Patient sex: M
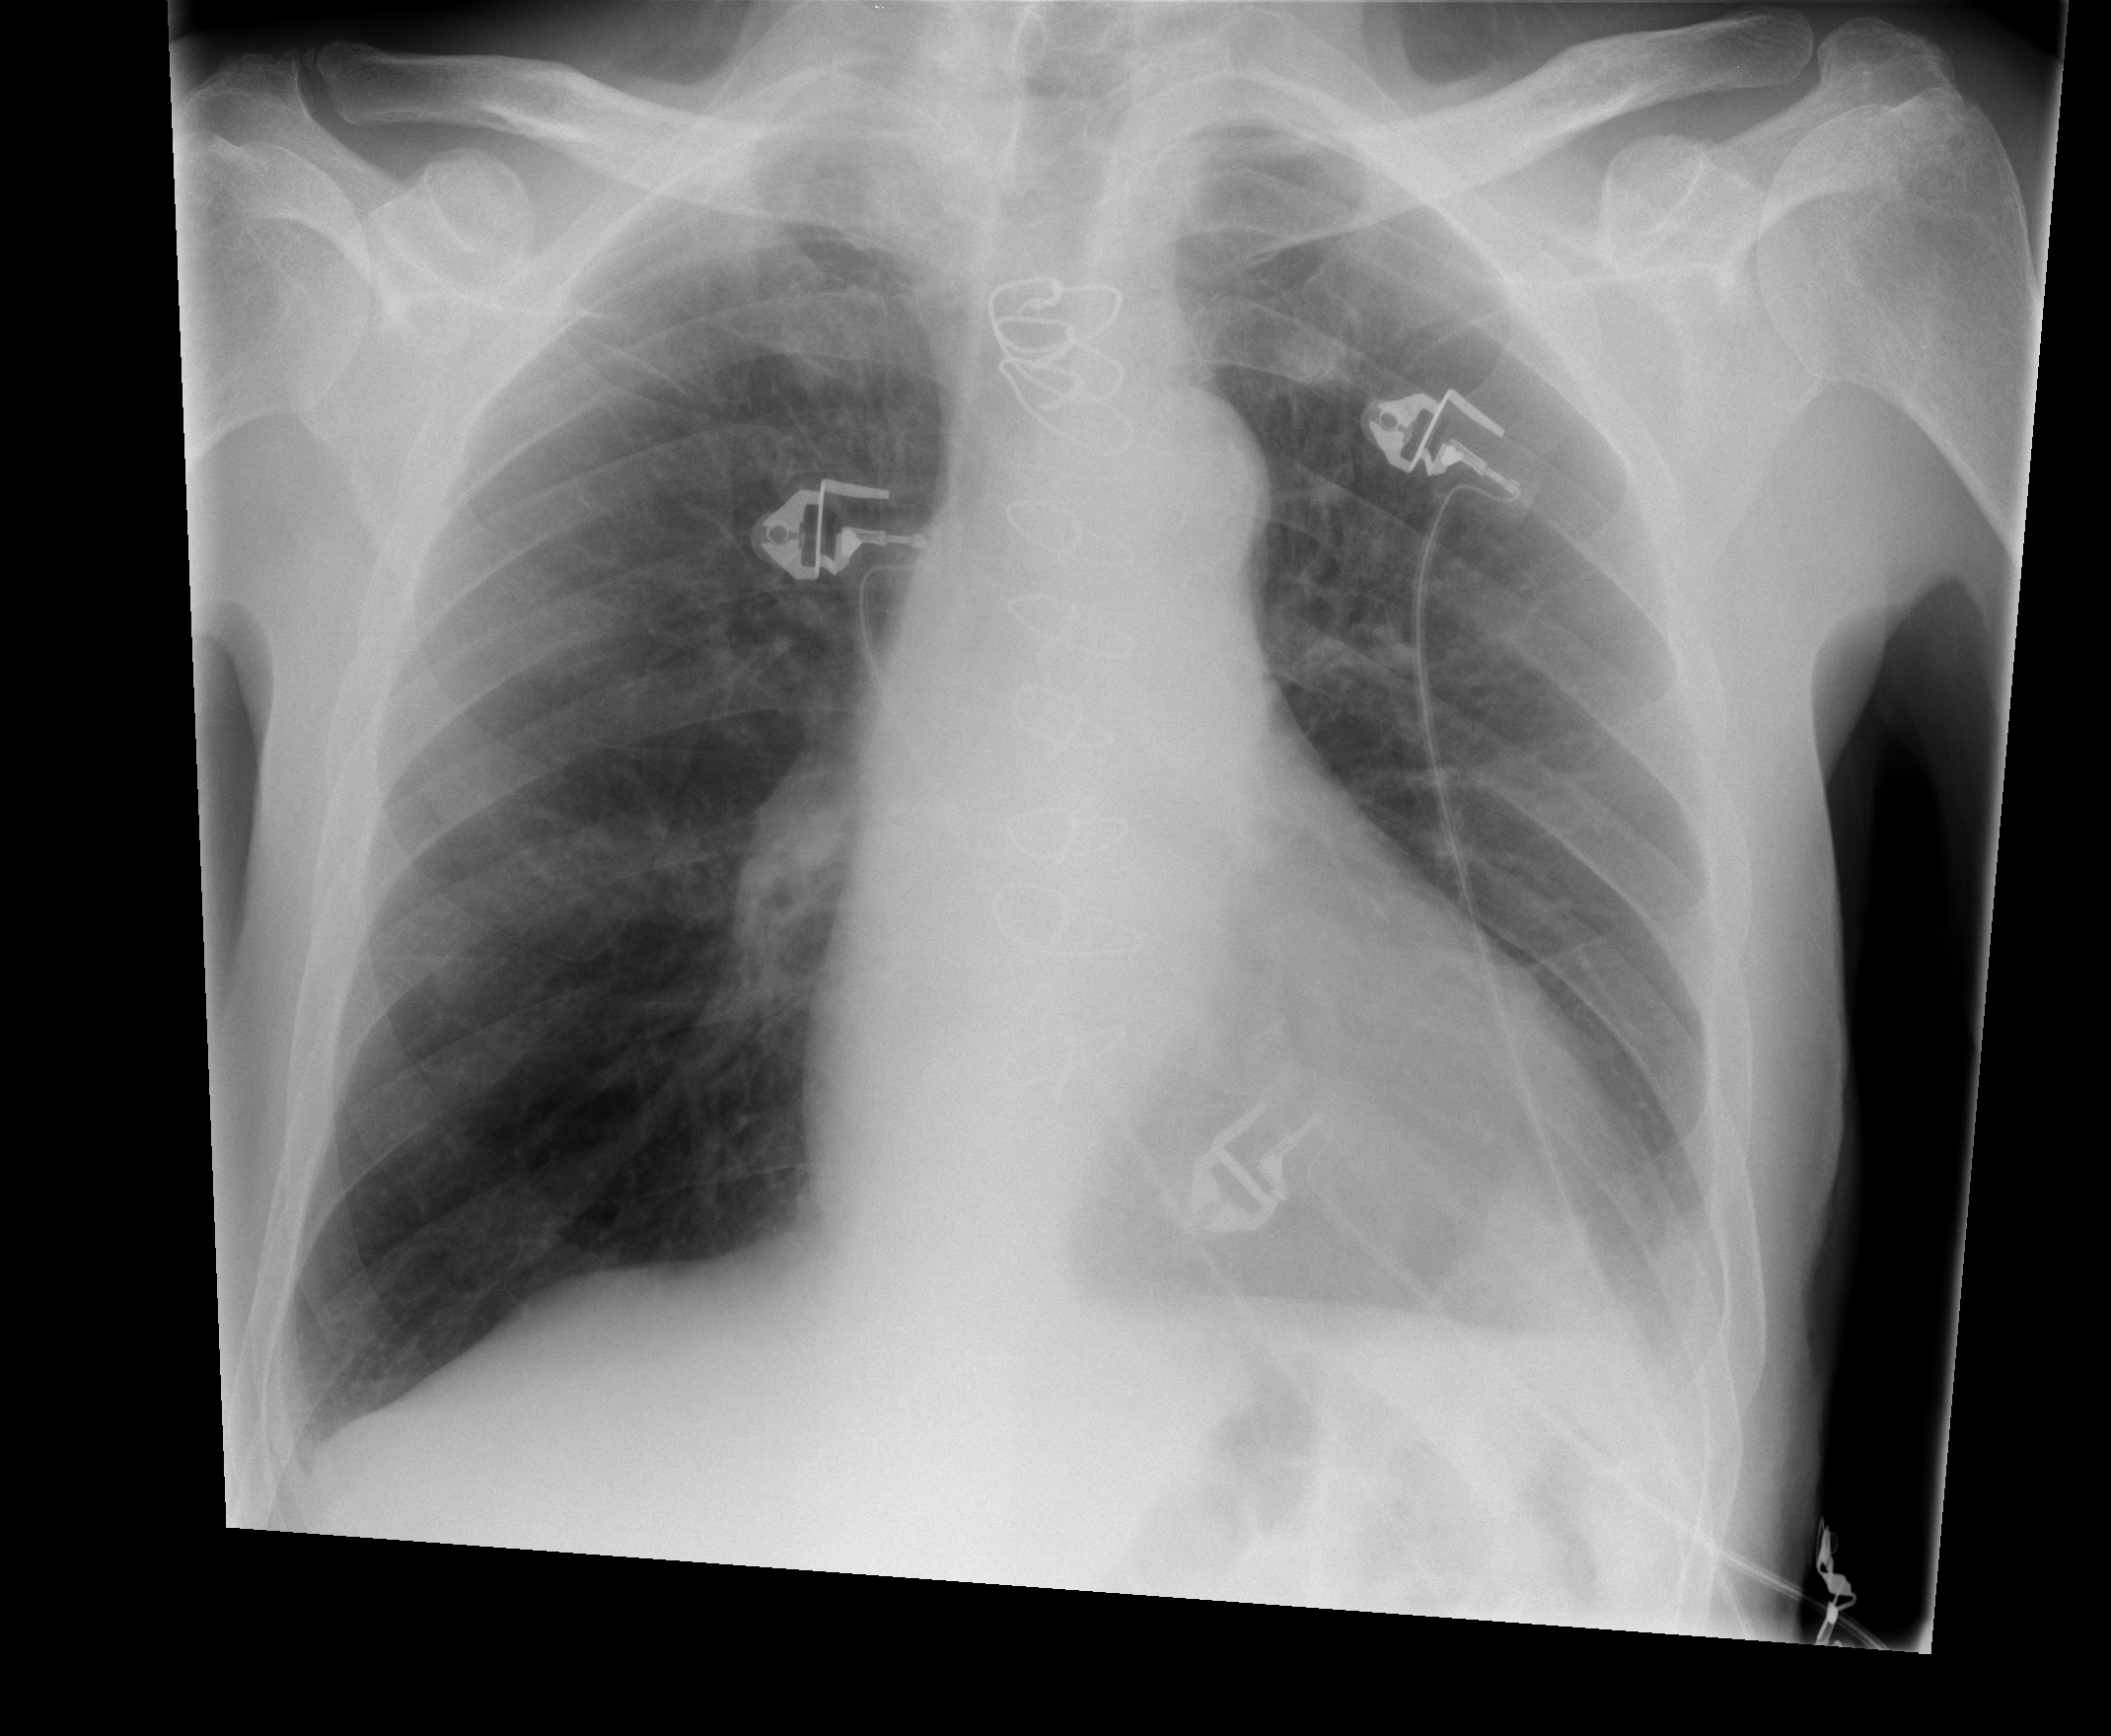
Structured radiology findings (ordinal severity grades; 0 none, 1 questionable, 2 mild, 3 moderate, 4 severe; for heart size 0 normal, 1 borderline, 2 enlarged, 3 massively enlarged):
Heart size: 2
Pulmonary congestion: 0
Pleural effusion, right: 0
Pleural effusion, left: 1
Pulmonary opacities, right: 0
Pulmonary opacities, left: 0
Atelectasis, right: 2
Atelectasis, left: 2